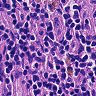
Metastatic tissue present: no